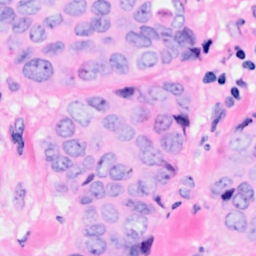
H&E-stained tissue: Breast